Question: I have 4000+ rows of data need to be working on. Where column A represents the SKU, column B represents the unit and column C represents the Unit Price. The same SKU, Unit and Unit Price may duplicate at their own columns as shown as the picture attached. I need to check and highlight whether which SKU, appears to have different Unit Price but with same Unit. Which mean same SKU (Column A), same Unit (Column B) but different in Unit Price (Column C).
Is there any possible method or formula for doing this checking instead of checking row-by-row manually?
[
How to I find the same cases just like row 4 in the picture (with same SKU, same Unit but different Unit Price?
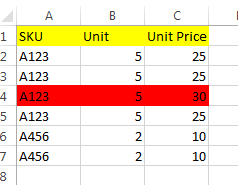
Answer: You can design a Conditional Formatting rule using a formula based on the <URL>. If you set a rule such that there must be at least two other rows with the same SKU and Unit combination but with different Unit Prices then a formula can be easily derived.
First, select all of columns A:C then go to Home > Styles > Conditional Formatting > New Rule. Opt for and supply the following for the text box.
'''
=AND(ROW(A1)>1, COUNTIFS($A:$A, $A1, $B:$B, $B1, $C:$C, "<>"&$C1)>1)
'''
Click and apply some formatting the to accept the formatting and again to create the new rule. Your results should resemble the following.
<URL>
Note that I've added one more row of data to the sample data.